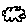
Label: cloud